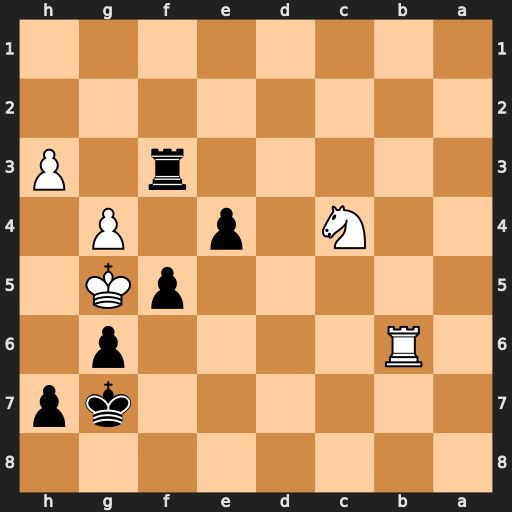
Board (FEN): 8/6kp/1R4p1/5pK1/2N1p1P1/5r1P/8/8
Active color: b
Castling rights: -
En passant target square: -
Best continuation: h6+ Kh4 g5+ Kh5 Rxh3#